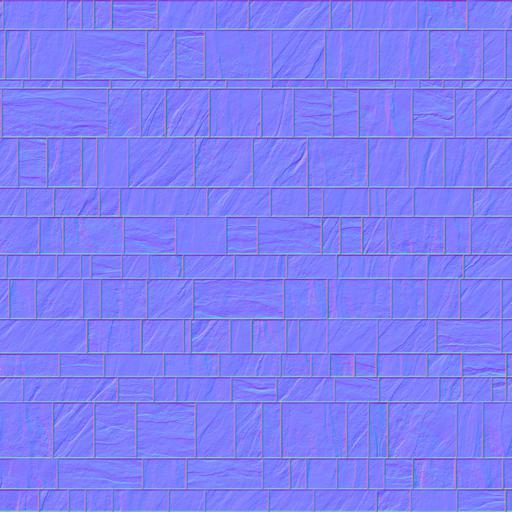
black contrast dark tiled tiles